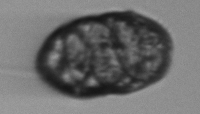
Label: Margalefidinium